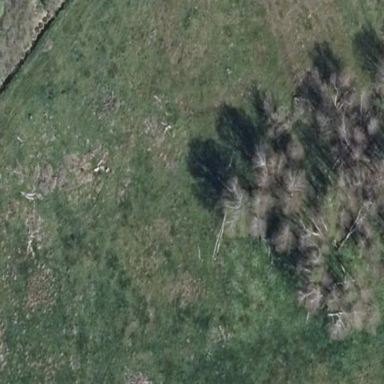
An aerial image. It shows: Patch of scrub vegetation.